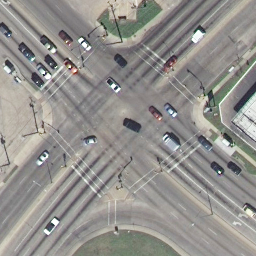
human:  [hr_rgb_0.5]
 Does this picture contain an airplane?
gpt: no

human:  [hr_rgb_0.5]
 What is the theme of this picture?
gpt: intersection

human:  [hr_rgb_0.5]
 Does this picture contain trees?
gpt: yes

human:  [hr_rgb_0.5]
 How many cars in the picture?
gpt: twenty-five